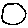
Label: circle